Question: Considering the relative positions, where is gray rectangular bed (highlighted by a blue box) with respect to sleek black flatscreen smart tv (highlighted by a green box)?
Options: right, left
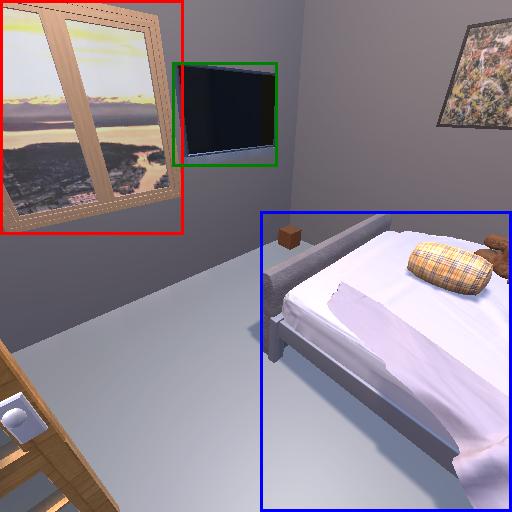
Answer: right